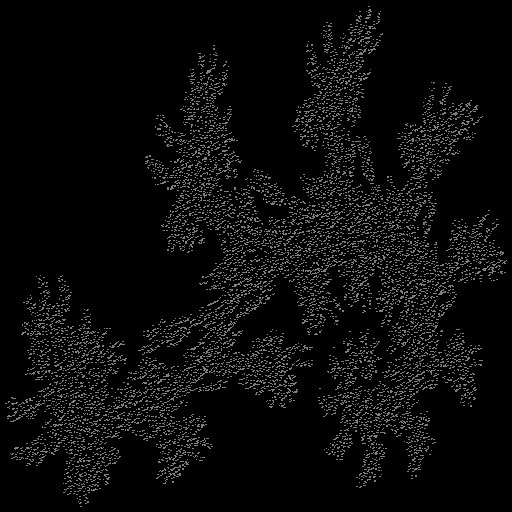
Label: greygoldenrod